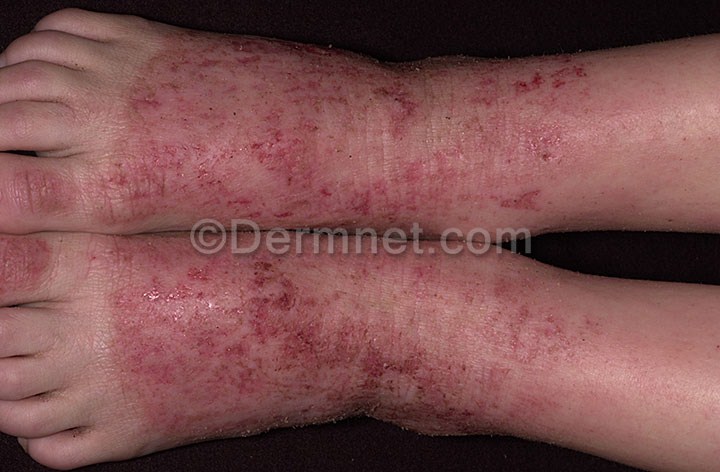
Disease: Atopic Dermatitis Photos